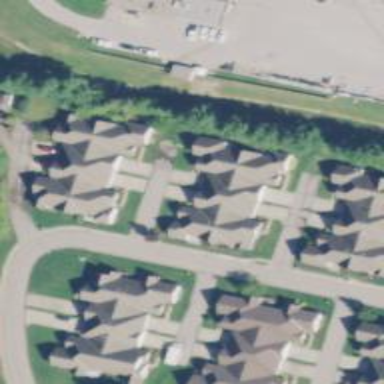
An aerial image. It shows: Shared driveway designated as service road.